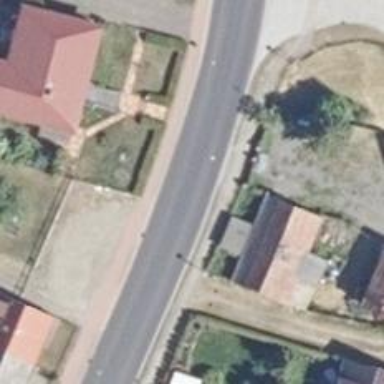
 there is cycle track on the right side."